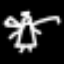
Label: angel